Question: I'm trying to make an extra effect to menu that will come down from the top of the screen
I want to make it enter the screen while swiping it from the top and if the user left it, it should continue to the end
this is the figure that demonstrate what I want to do:

I tried to do it with animation but the animation will not go on while swiping and it will go to the end without touching
any other ideas to move the view down with finger ?
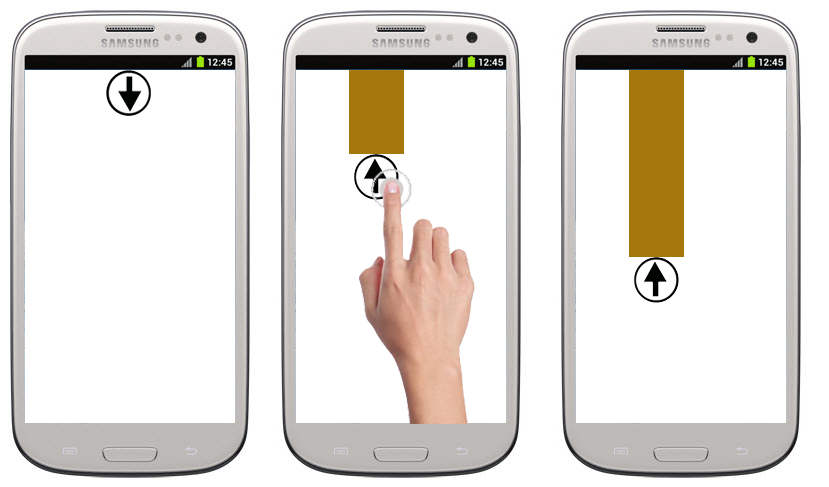
Answer: OK
It works for me now
I used 'SlidingTray.java' class from this API
<URL>
btw : this api open source